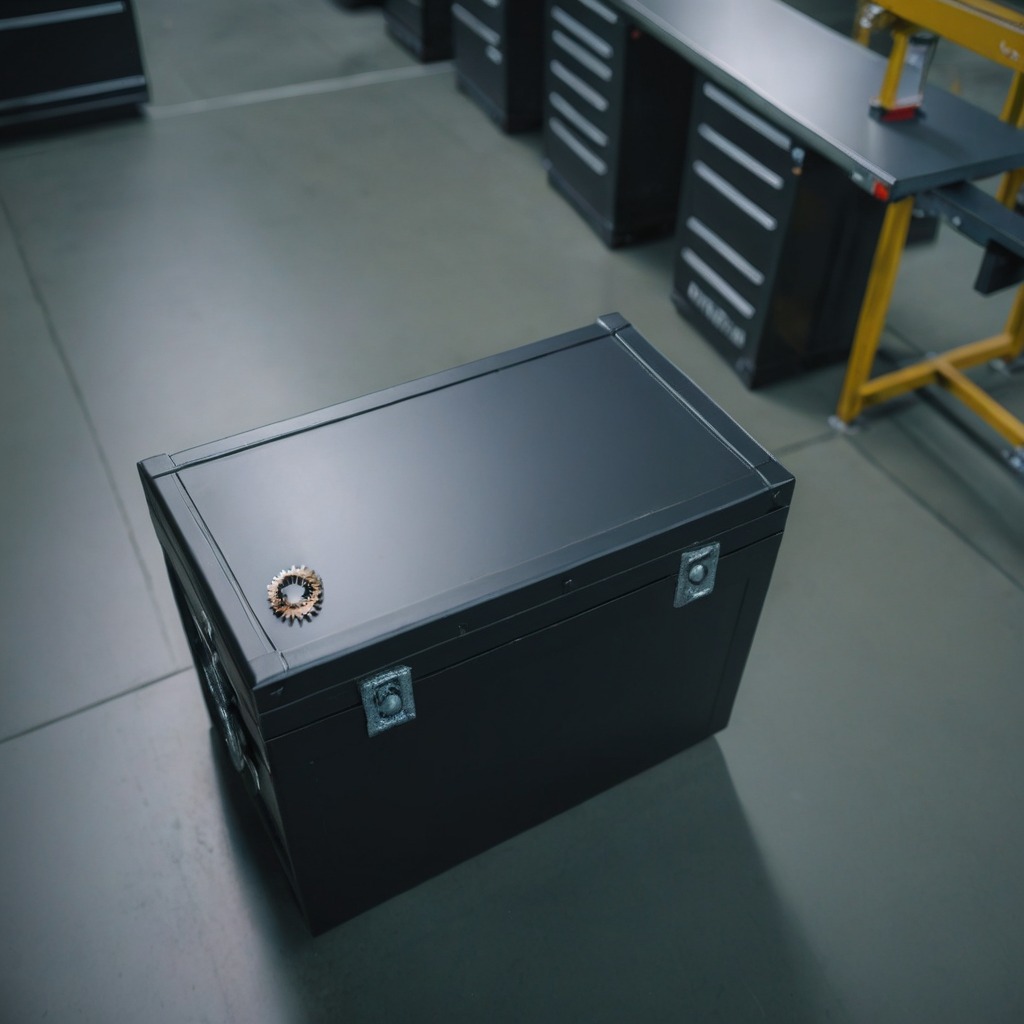
A steel gear with teeth is lying on the toolbox surface in an airplane hangar workshop.